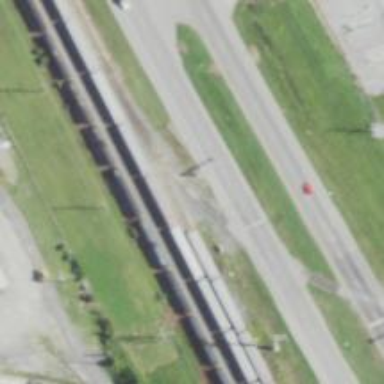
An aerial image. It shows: Rail spur service.